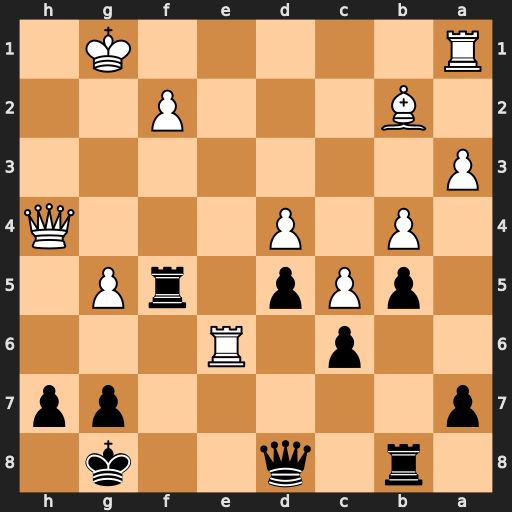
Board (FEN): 1r1q2k1/p5pp/2p1R3/1pPp1rP1/1P1P3Q/P7/1B3P2/R5K1
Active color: b
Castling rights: -
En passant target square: -
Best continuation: Rxg5+ Kf1 Rg1+ Kxg1 Qxh4